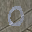
Label: 0